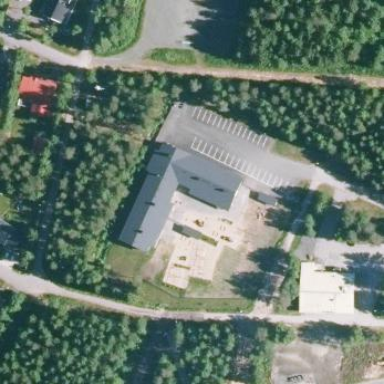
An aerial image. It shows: Kindergarten building.